Question: The import org.springframework.web cannot be resolved.
Eclipse cannot import Spring libraries.
'''
import java.util.ArrayList;
import java.util.List;
import java.util.Optional;
import java.util.concurrent.atomic.AtomicLong;
import org.springframework.web.bind.annotation.RequestMapping;
import org.springframework.web.bind.annotation.RequestParam;
import org.springframework.web.bind.annotation.RestController;
import org.springframework.web.bind.annotation.PathVariable;
import org.springframework.web.bind.annotation.GetMapping;
import org.springframework.ui.Model;
import task1.exception.NotFoundException;
'''
My build.gradle file:
'''
plugins {
id 'org.springframework.boot' version '1.5.3.RELEASE'
id 'java'
}
apply plugin: 'io.spring.dependency-management'
apply plugin: 'eclipse'
group = 'task1'
version = '0.0.1-SNAPSHOT'
sourceCompatibility = '1.8'
repositories {
mavenCentral()
}
dependencies {
implementation 'org.springframework.boot:spring-boot-starter'
testImplementation 'org.springframework.boot:spring-boot-starter-test'
compile("org.springframework.boot:spring-boot-starter-web")
}
'''

But when i build this project in terminal it already builds and run.
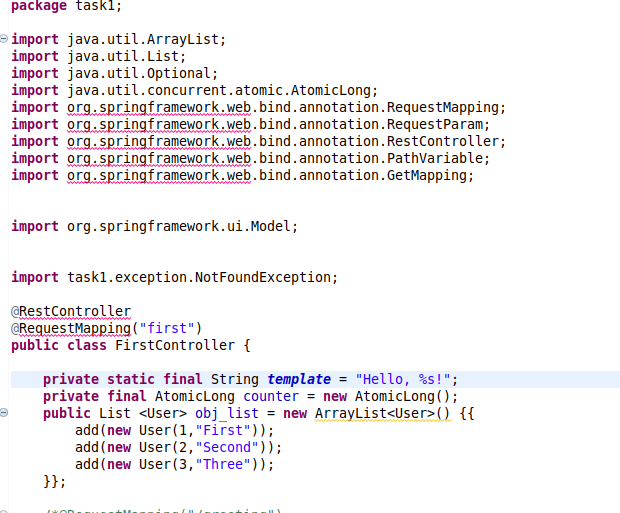
Answer: Try right-click the 'build.gradle' file and do:
'''
file -> Gradle -> Refresh Dependencies
'''